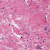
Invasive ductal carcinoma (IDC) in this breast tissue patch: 0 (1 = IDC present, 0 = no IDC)